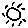
Label: sun